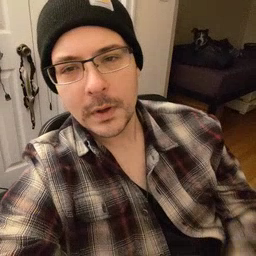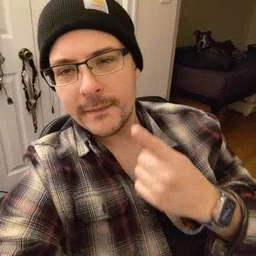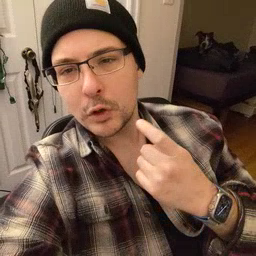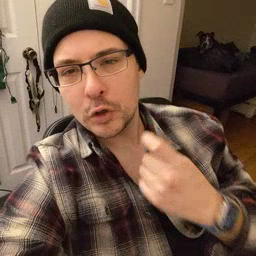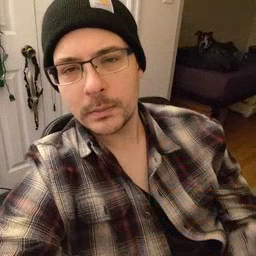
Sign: finger